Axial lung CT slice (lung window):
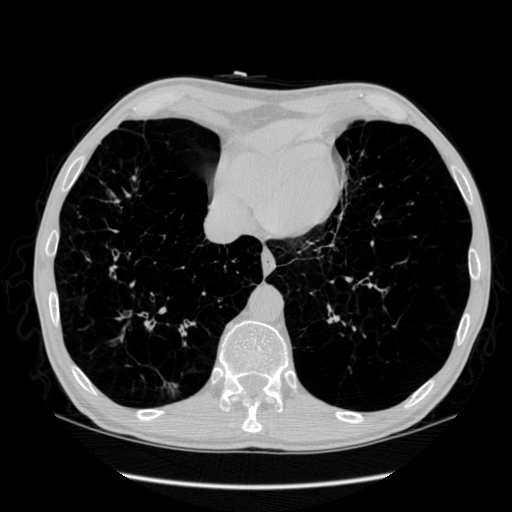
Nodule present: no